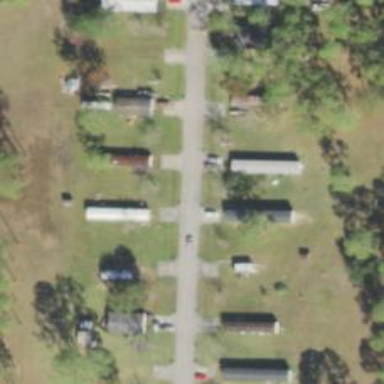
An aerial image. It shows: Residential area designated as trailer park.